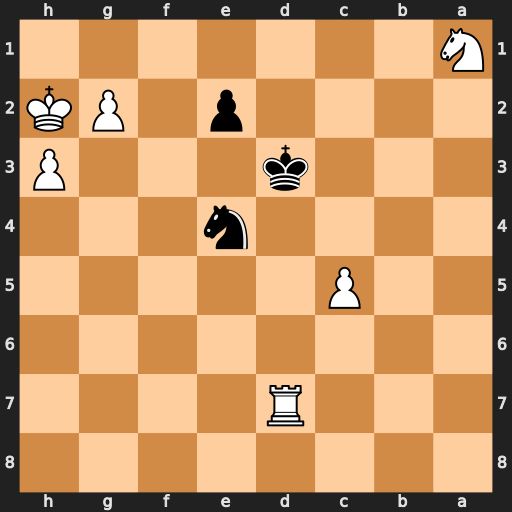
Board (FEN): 8/3R4/8/2P5/4n3/3k3P/4p1PK/N7
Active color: b
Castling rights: -
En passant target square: -
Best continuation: Kc3 c6 e1=Q c7 Qg3+